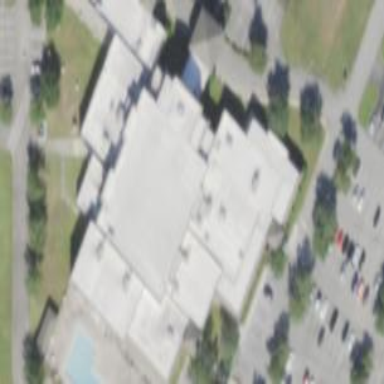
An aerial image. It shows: Community centre building.